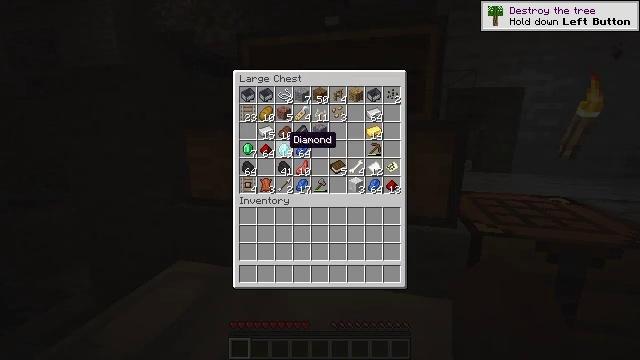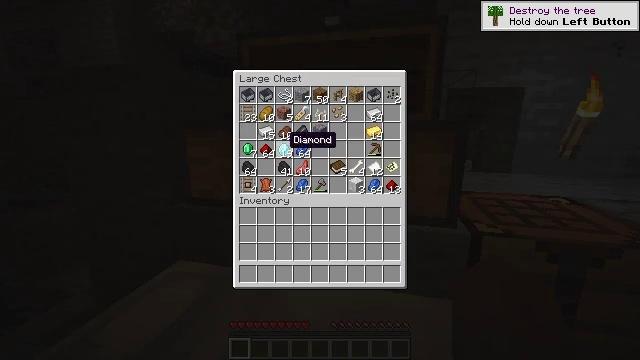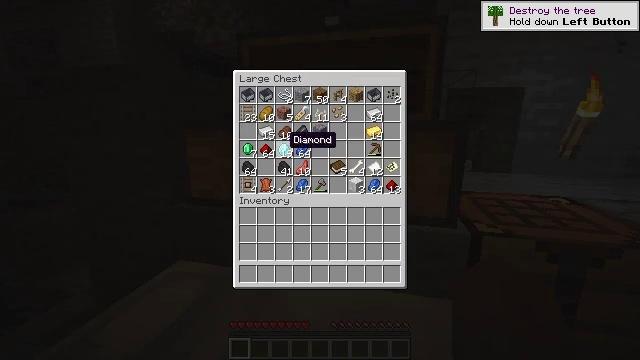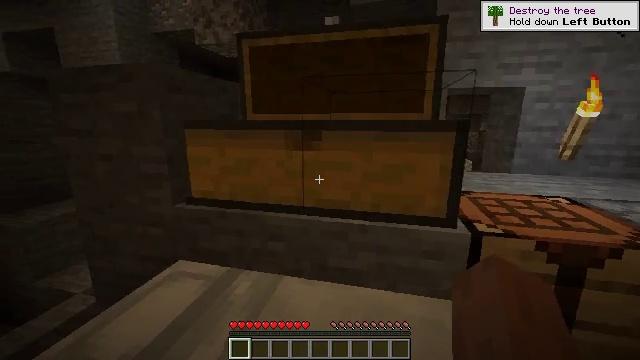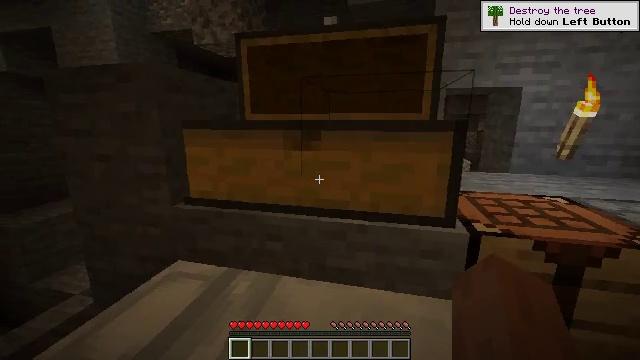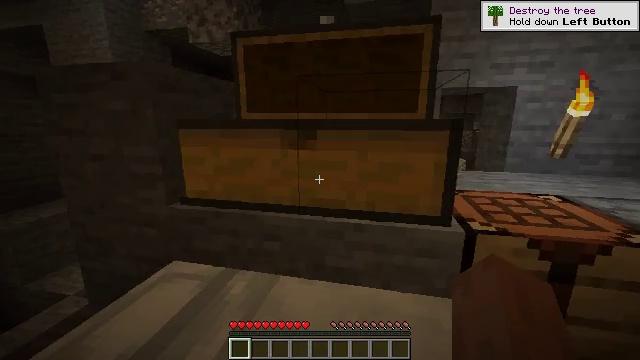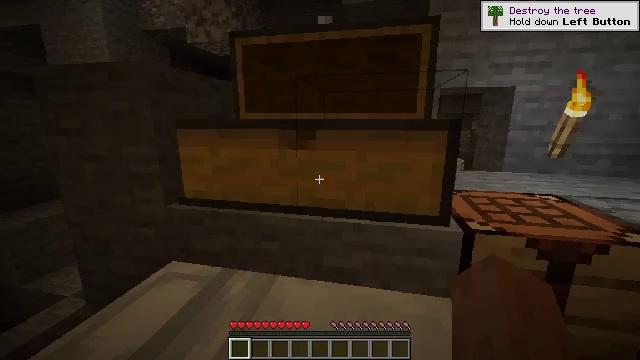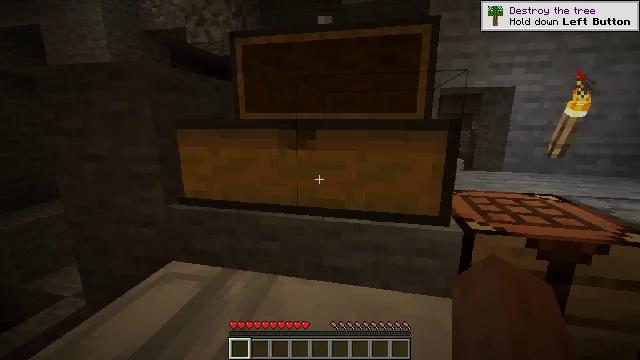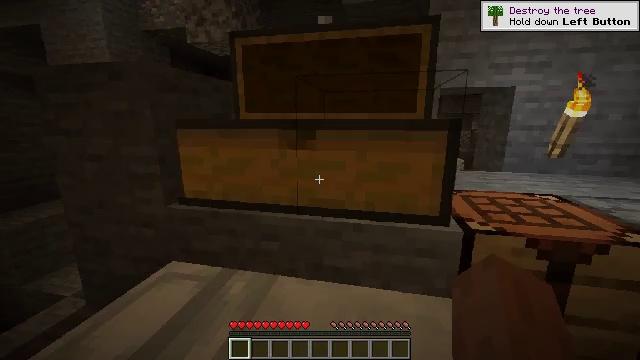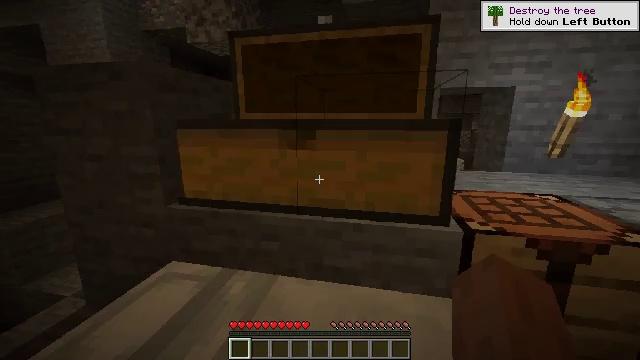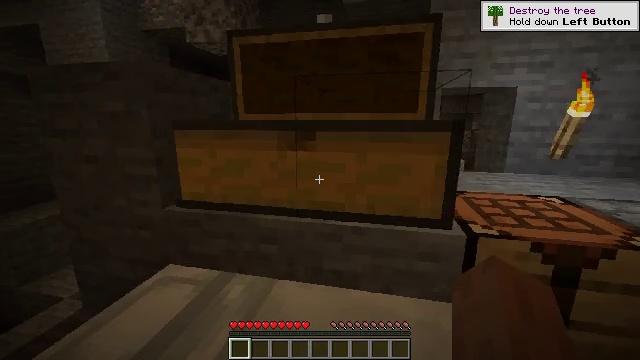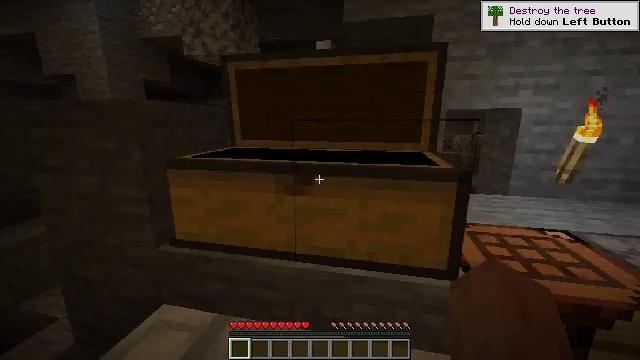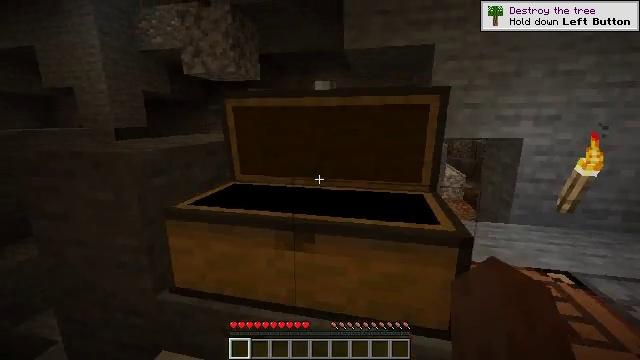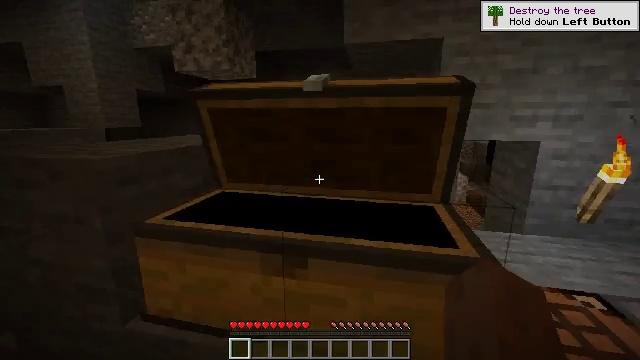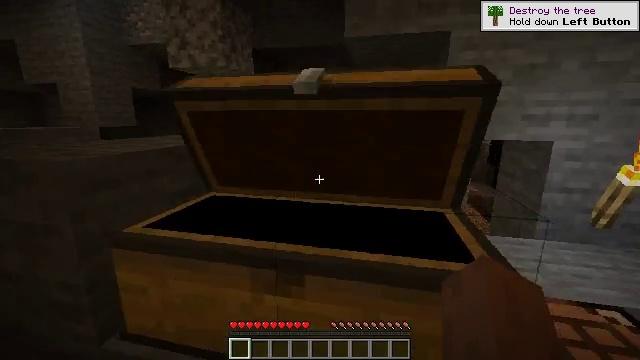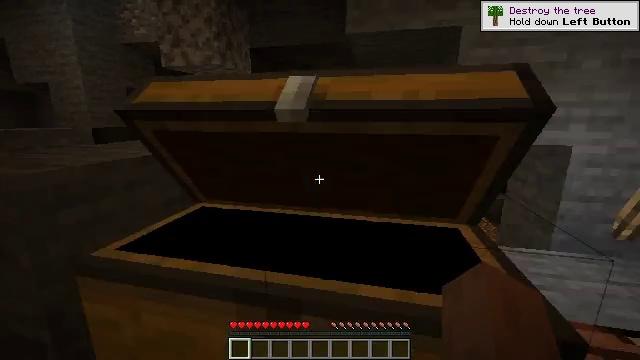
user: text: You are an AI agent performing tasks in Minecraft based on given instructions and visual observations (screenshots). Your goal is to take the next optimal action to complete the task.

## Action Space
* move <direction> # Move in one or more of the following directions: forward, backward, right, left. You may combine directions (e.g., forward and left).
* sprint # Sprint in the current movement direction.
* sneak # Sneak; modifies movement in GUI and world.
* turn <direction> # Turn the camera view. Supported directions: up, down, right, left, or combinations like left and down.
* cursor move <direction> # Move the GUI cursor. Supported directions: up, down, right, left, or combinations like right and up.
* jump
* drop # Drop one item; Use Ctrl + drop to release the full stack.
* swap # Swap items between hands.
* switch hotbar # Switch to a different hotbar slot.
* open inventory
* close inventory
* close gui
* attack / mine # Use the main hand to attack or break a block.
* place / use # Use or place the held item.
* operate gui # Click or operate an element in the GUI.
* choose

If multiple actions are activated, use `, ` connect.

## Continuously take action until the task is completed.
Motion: motion action
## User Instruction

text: Open the crafting grid to create iron leggings with iron ingots.
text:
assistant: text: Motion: no_op
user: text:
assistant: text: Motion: no_op
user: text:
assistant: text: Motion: open inventory
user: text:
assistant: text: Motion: open inventory
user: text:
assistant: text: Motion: open inventory
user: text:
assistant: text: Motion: no_op
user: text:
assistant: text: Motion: no_op
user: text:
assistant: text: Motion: no_op
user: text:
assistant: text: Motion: no_op
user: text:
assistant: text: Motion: move forward
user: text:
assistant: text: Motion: move forward, jump
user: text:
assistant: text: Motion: move forward, jump
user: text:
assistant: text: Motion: move forward, jump
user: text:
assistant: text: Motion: move forward, jump
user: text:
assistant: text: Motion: move forward
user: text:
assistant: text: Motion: move forward
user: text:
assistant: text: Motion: move forward
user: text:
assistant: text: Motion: no_op
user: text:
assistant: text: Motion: no_op
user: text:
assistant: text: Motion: no_op
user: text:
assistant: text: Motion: no_op
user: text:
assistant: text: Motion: no_op
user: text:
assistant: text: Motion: no_op
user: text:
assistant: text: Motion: no_op
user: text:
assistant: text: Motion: no_op
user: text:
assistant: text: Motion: no_op
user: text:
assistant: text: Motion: no_op
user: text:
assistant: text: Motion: no_op
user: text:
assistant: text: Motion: no_op
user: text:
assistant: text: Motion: no_op